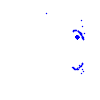
Particle: kaon